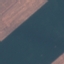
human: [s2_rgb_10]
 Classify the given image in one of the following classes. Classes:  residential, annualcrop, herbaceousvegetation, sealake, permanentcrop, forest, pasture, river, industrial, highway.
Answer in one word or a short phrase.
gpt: AnnualCrop